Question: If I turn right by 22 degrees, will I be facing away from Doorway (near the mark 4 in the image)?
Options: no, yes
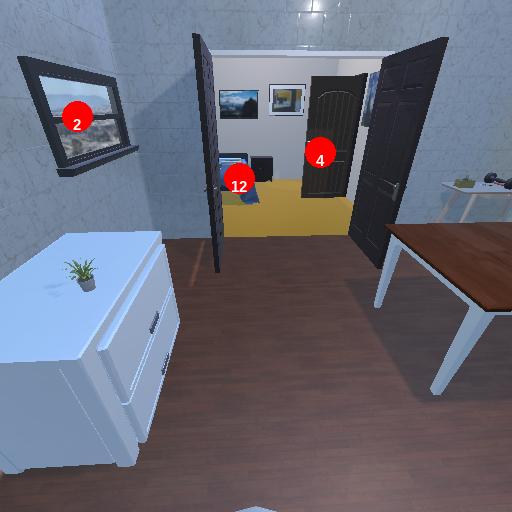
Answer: no